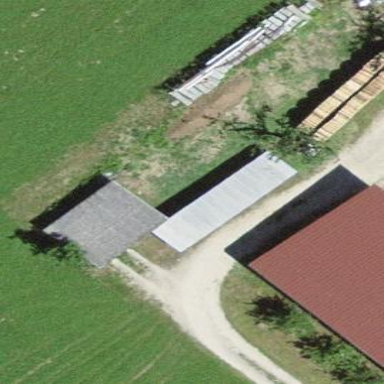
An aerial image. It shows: Shed building.